Question: I want to draw a triangle base on the intersection points of 3 circles. Is there any function or any method with JavaScript to solve this? Or I need to perform some math calculation to get exact position of the intersection point and draw the triangle myself.

'''
function drawMap(){
var ctx = $('#map')[0].getContext("2d");
// Draw the map of my room 400cm * 300cm
ctx.fillStyle = "#ecf0f1"
ctx.beginPath();
ctx.rect(0, 0, 300, 400);
ctx.closePath();
ctx.fill();
//Draw the first circle (blue one)
ctx.fillStyle = "rgba(52, 152, 219,0.5)";
ctx.beginPath();
ctx.arc(0, 0, 200, 0, Math.PI*2, true);
ctx.closePath();
ctx.fill();
//Draw the second circle(green one)
ctx.fillStyle = "rgba(46, 204, 113,0.5)";
ctx.beginPath();
ctx.arc(0, 400, 250, 0, Math.PI*2, true);
ctx.closePath();
ctx.fill();
// Draw the third circle (yellow one)
ctx.fillStyle = "rgba(241, 196, 15,0.5)";
ctx.beginPath();
ctx.arc(300, 200, 280, 0, Math.PI*2, true);
ctx.closePath();
ctx.fill();
}
'''
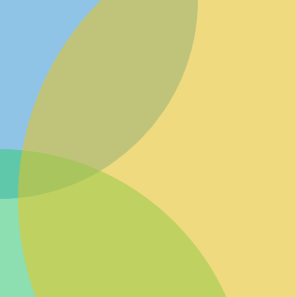
Answer:
'''
var A={x:0,y:0,r:200,color:"rgba(52, 152, 219,0.5)"};
var B={x:0,y:400,r:250,color:"rgba(46, 204, 113,0.5)"};
var C={x:300,y:200,r:280,color:"rgba(241, 196, 15,0.5)"};
'''
'''
var intersections=[];
var AB=circleIntersections(A,B); // see example code below for circleIntersections()
var BC=circleIntersections(B,C);
var CA=circleIntersections(C,A);
if(AB){intersections.push(AB);}
if(BC){intersections.push(BC);}
if(CA){intersections.push(CA);}
'''
'''
var triangle=[];
for(var i=0;i<intersections.length;i++){
var pt=intersections[i];
if(ptIsInCircle(pt,A) && ptIsInCircle(pt,B) && ptIsInCircle(pt,C)){
triangle.push(pt);
}
}
'''
In your example code you are left with 3 intersection points that are also in all 3 circles.
But with circles positioned elsewhere you might get fewer or more than 3 intersection points.
'''
if(triangle.length==3){
ctx.beginPath();
ctx.moveTo(triangle[0].x,triangle[0].y);
ctx.lineTo(triangle[1].x,triangle[1].y);
ctx.lineTo(triangle[2].x,triangle[2].y);
ctx.closePath();
ctx.stroke();
}
'''
'''
var canvas=document.getElementById("canvas");
var ctx=canvas.getContext("2d");
var cw=canvas.width;
var ch=canvas.height;
function reOffset(){
var BB=canvas.getBoundingClientRect();
offsetX=BB.left;
offsetY=BB.top;
}
var offsetX,offsetY;
reOffset();
window.onscroll=function(e){ reOffset(); }
var A={x:0,y:0,r:200,color:"rgba(52, 152, 219,0.5)"};
var B={x:0,y:400,r:250,color:"rgba(46, 204, 113,0.5)"};
var C={x:300,y:200,r:280,color:"rgba(241, 196, 15,0.5)"};
var intersections=[];
var AB=circleIntersections(A,B);
var BC=circleIntersections(B,C);
var CA=circleIntersections(C,A);
if(AB){intersections=intersections.concat(AB);}
if(BC){intersections=intersections.concat(BC);}
if(CA){intersections=intersections.concat(CA);}
var triangle=[];
for(var i=0;i<intersections.length;i++){
var pt=intersections[i];
if(ptIsInCircle(pt,A) && ptIsInCircle(pt,B) && ptIsInCircle(pt,C)){
triangle.push(pt);
}
}
drawMap();
if(triangle.length==3){
ctx.beginPath();
ctx.moveTo(triangle[0].x,triangle[0].y);
ctx.lineTo(triangle[1].x,triangle[1].y);
ctx.lineTo(triangle[2].x,triangle[2].y);
ctx.closePath();
ctx.stroke();
}
function drawMap(){
// Draw the map of my room 400cm * 300cm
ctx.fillStyle = "#ecf0f1"
ctx.beginPath();
ctx.rect(0, 0, 300, 400);
ctx.closePath();
ctx.fill();
drawCircle(A);
drawCircle(B);
drawCircle(C);
}
function drawCircle(c){
ctx.fillStyle = c.color;
ctx.beginPath();
ctx.arc(c.x,c.y,c.r, 0, Math.PI*2, true);
ctx.closePath();
ctx.fill();
}
// intersection points of 2 circles
function circleIntersections(c0,c1) {
var x0=c0.x;
var y0=c0.y;
var r0=c0.r;
var x1=c1.x;
var y1=c1.y;
var r1=c1.r;
// calc circles' proximity
var dx = x1 - x0;
var dy = y1 - y0;
var d = Math.sqrt((dy*dy) + (dx*dx));
// return if circles do not intersect.
if (d > (r0 + r1)) { return; }
// return if one circle is contained in the other
if (d < Math.abs(r0 - r1)) { return; }
// calc the 2 intersection points
var a = ((r0*r0) - (r1*r1) + (d*d)) / (2.0 * d) ;
var x2 = x0 + (dx * a/d);
var y2 = y0 + (dy * a/d);
var h = Math.sqrt((r0*r0) - (a*a));
var rx = -dy * (h/d);
var ry = dx * (h/d);
var xi = x2 + rx;
var xi_prime = x2 - rx;
var yi = y2 + ry;
var yi_prime = y2 - ry;
return([ {x:xi,y:yi}, {x:xi_prime,y:yi_prime} ]);
}
function ptIsInCircle(pt,circle){
var dx=pt.x-circle.x;
var dy=pt.y-circle.y;
var r=circle.r+1; // allow circle 1px expansion for rounding
return(dx*dx+dy*dy<=r*r);
}
'''
'''
#canvas{border:1px solid red; margin:0 auto; }
'''
'''
<canvas id="canvas" width=300 height=300></canvas>
'''